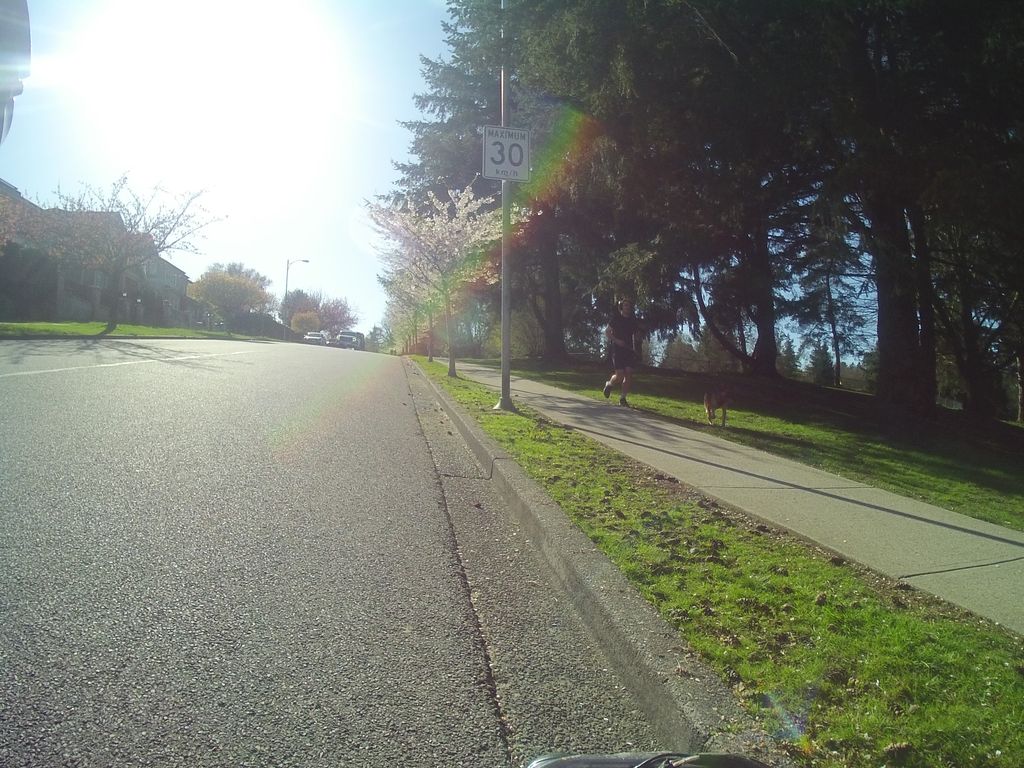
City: vancouver